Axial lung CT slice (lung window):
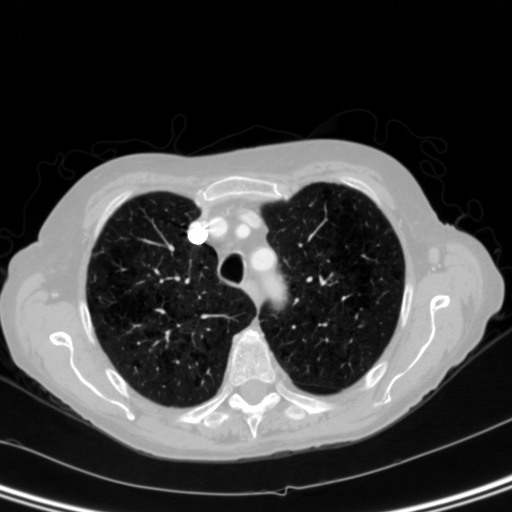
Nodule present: no